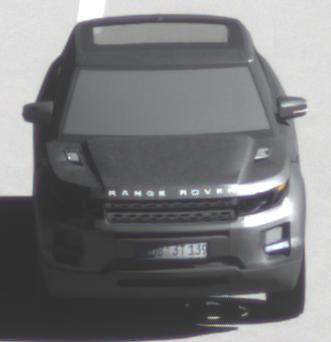
Make: Land Rover
Model: Range Rover Evoque 2.0 Si4
Detailed model: Range Rover Evoque (I)
Model produced from: 2011/08
Model produced until: 2013/11
Doors: 5
Color: gray
Road condition: dry road
Daytime: morning or afternoon
Contrast: high contrast